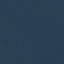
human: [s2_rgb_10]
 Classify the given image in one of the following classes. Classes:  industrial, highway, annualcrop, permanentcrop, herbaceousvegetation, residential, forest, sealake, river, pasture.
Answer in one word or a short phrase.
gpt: SeaLake